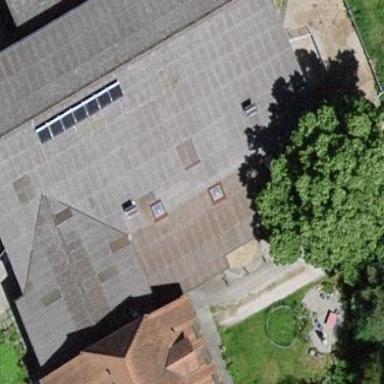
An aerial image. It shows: Farm building.